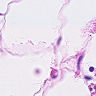
Metastatic tissue present: no